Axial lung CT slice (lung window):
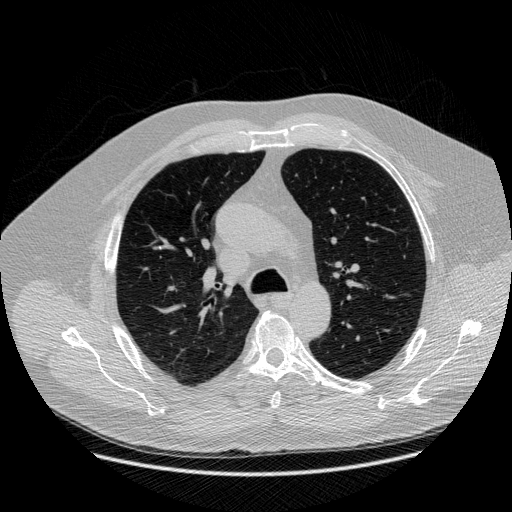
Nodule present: no